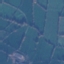
Land use / land cover: Pasture